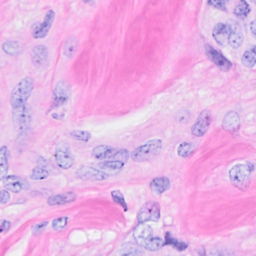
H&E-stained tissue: Breast